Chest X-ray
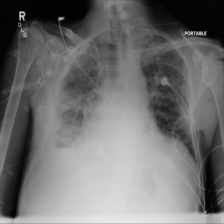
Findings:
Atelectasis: negative
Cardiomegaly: negative
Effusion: positive
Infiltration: positive
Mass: negative
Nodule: negative
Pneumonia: negative
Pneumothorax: negative
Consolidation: negative
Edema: negative
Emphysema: negative
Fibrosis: negative
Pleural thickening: positive
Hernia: negative